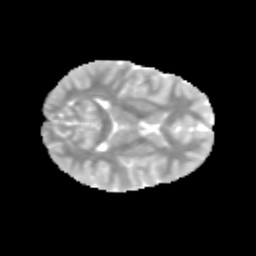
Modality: MD
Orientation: axial
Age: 13
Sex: female
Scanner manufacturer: siemens
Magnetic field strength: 3 T
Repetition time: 3.8 s
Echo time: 0.07 s